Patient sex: M
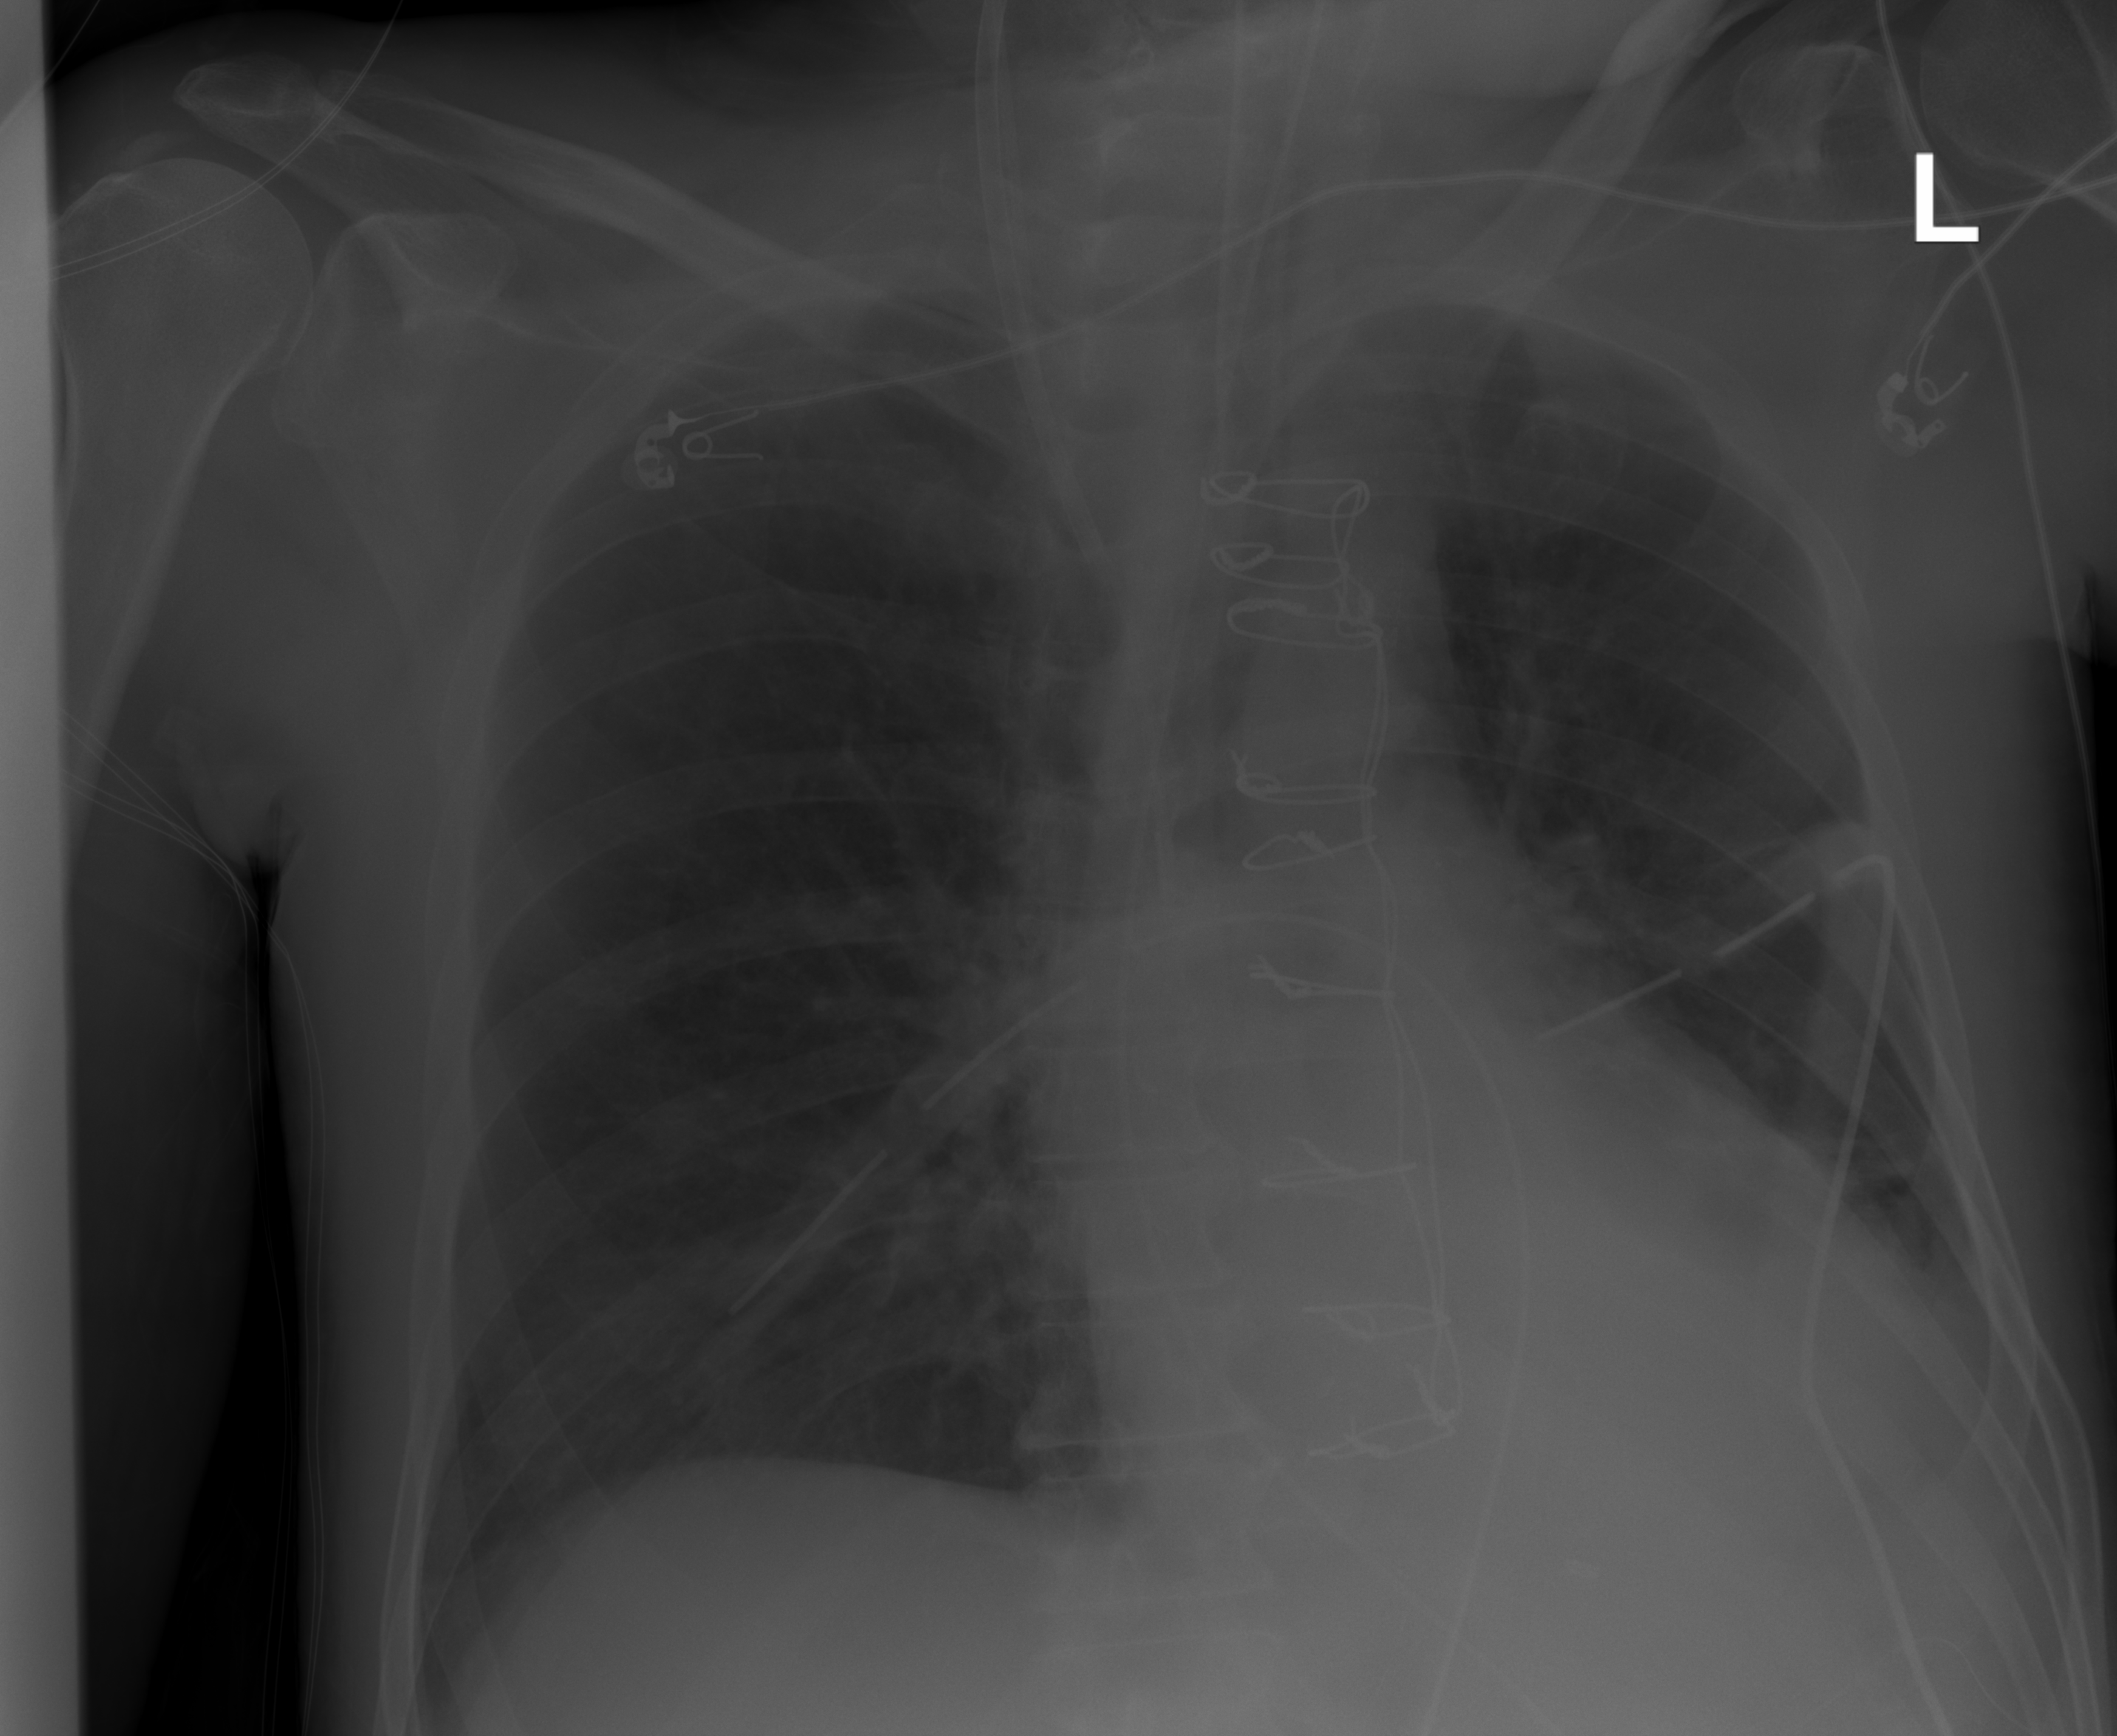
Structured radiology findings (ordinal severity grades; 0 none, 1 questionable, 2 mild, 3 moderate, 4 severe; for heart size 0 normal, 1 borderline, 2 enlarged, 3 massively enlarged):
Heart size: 0
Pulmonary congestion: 0
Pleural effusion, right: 0
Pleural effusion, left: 2
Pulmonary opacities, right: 0
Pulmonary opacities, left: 0
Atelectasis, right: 0
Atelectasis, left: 2